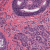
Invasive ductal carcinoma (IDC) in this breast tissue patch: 1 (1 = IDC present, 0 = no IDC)